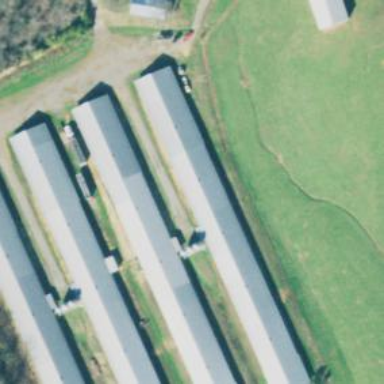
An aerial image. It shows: Poultry house.